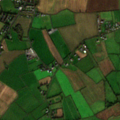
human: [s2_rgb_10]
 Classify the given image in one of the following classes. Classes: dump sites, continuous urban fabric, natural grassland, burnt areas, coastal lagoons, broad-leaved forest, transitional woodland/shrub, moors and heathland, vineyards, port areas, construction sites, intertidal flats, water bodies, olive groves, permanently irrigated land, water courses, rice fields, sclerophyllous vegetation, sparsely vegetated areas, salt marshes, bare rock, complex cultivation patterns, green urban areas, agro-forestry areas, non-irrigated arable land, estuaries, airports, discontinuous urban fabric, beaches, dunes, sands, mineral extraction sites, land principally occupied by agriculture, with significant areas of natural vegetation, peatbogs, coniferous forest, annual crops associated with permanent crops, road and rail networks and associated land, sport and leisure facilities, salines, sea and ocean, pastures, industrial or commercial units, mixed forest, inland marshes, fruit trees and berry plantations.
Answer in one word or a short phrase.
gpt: discontinuous urban fabric, non-irrigated arable land, pastures, complex cultivation patterns